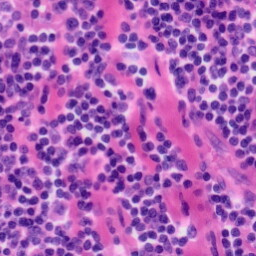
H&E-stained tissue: Tonsil